Question: What are the search options?
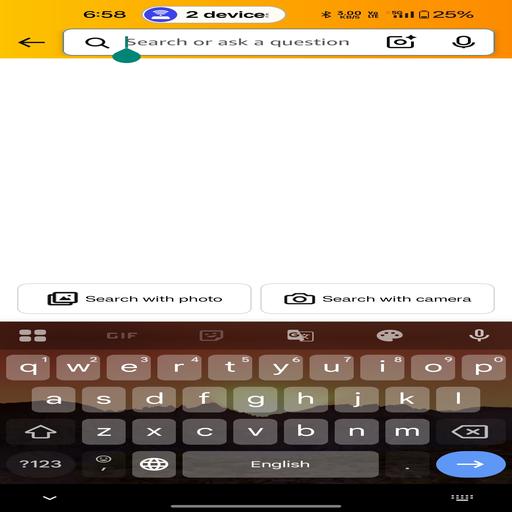
Answer: Photo, Camera